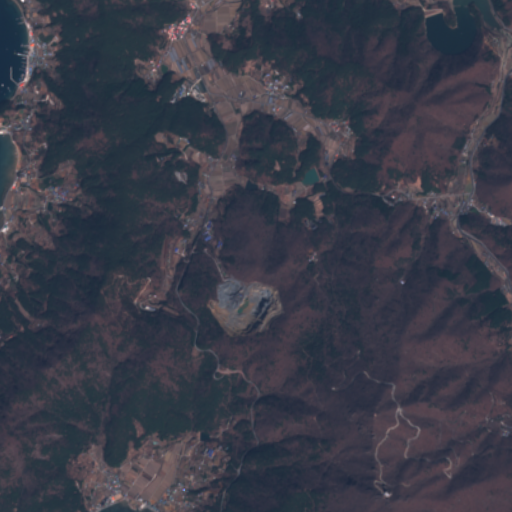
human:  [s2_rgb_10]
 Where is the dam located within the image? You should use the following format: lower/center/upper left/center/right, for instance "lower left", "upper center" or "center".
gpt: The dam is located in the upper right of the image.
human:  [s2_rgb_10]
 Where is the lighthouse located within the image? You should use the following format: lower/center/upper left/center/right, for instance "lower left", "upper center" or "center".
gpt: The lighthouse is located in the upper left of the image.
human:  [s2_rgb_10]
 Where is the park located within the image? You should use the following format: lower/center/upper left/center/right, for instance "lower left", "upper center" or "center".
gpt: The park is located in the lower left of the image.
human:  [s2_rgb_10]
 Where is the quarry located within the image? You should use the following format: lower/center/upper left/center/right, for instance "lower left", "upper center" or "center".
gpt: The quarry is located in the center of the image.
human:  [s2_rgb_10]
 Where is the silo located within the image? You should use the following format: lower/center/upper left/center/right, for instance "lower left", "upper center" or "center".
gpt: The silo is located in the lower center of the image.
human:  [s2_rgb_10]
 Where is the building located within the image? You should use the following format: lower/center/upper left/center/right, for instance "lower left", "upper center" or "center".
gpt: There is no building in the image.